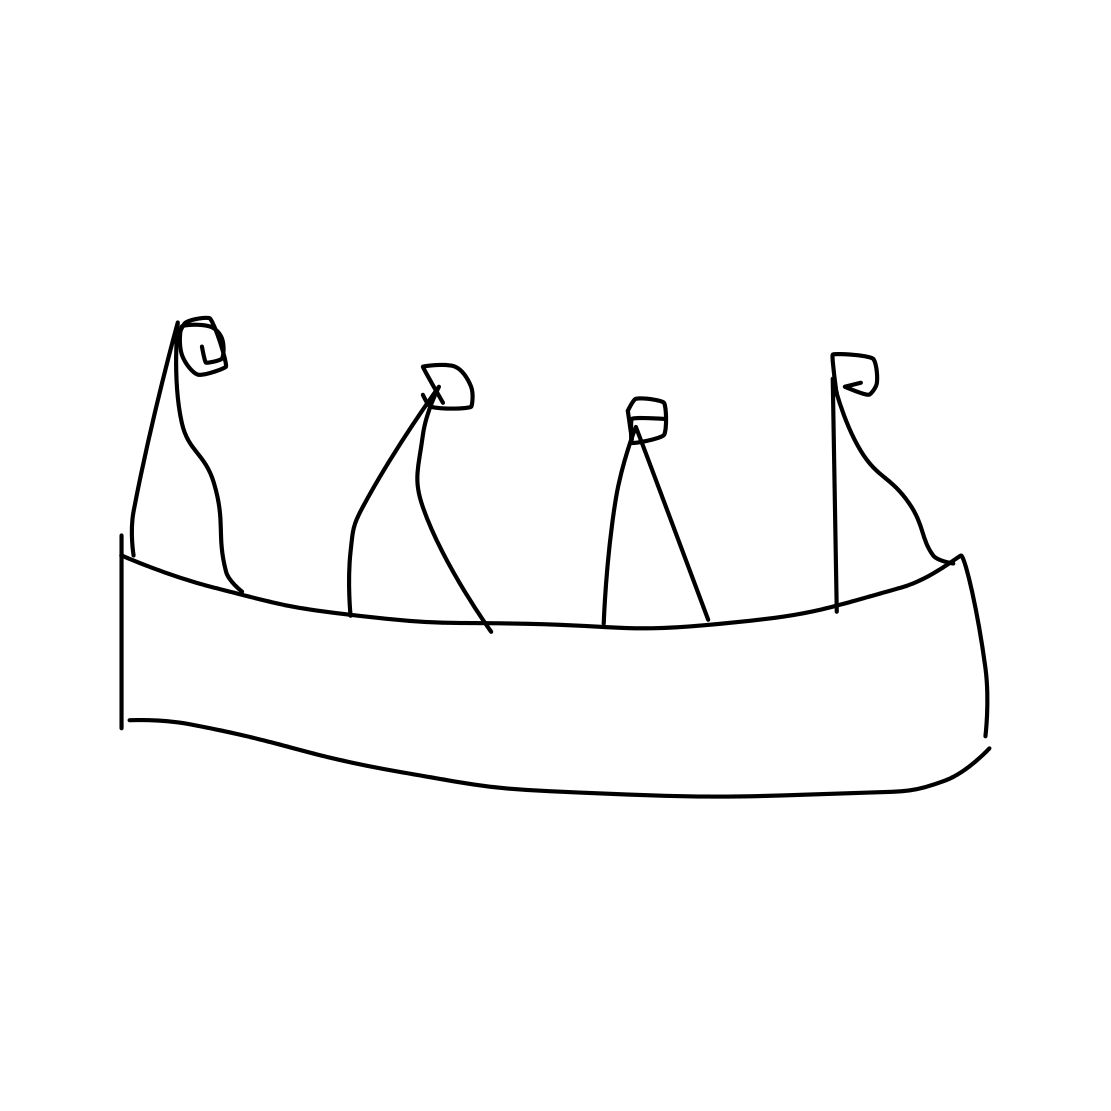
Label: crown